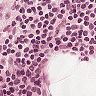
Metastatic tissue present: no